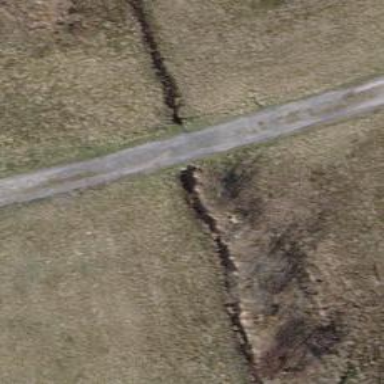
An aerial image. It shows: Culvert tunnel crossing ditch waterway.